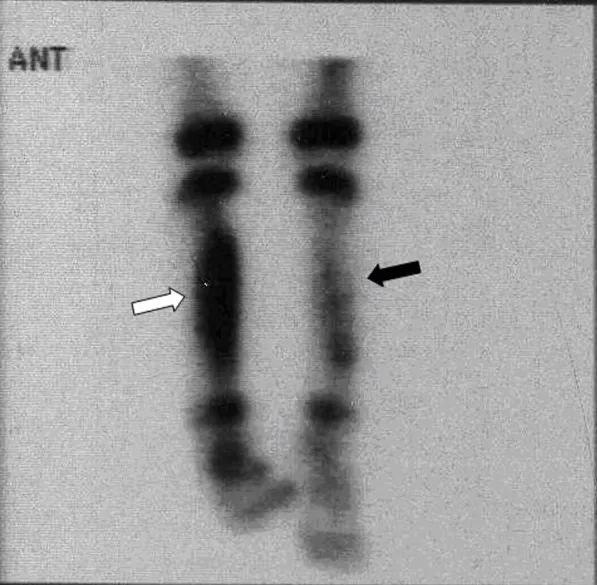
Bone scintigraphy three hours after i. v. injection Tc99m shows significantly increased uptake in right tibia (white arrow) and slightly increased uptake in the left tibial bone (black arrow).
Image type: pathology (fish)